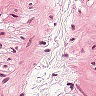
Metastatic tissue present: no